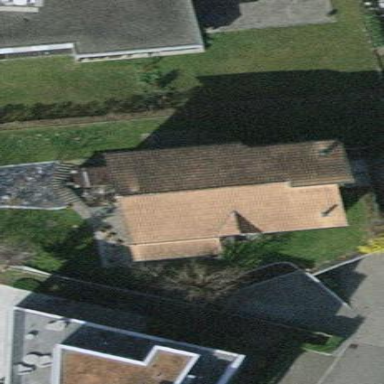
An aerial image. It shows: Detached building with gabled roof.